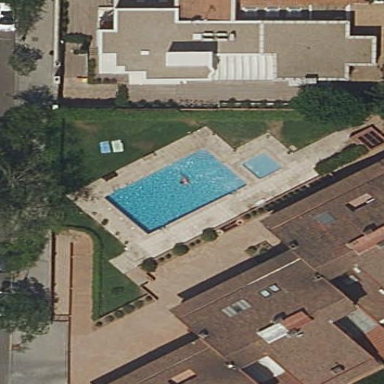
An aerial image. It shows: Swimming pool located in leisure land.